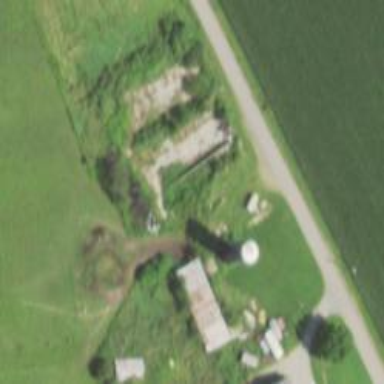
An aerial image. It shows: Silo.